Question: I get a different result set for this query intermittently when I run it...sometimes it gives 1363, sometimes 1365 and sometimes 1366 results. The data doesn't change. What could be causing this and is there a way to prevent it? Query looks something like this:
'''
SELECT *
FROM
(
SELECT
RC.UserGroupId,
RC.UserGroup,
RC.ClientId AS CLID,
CASE WHEN T1.MultipleClients = 1 THEN RC.Salutation1 ELSE RC.DisplayName1 END AS szDisplayName,
T1.MultipleClients,
RC.IsPrimaryRecord,
RC.RecordTypeId,
RC.ClientTypeId,
RC.ClientType,
RC.IsDeleted,
RC.IsCompany,
RC.KnownAs,
RC.Salutation1,
RC.FirstName,
RC.Surname,
Relationship,
C.DisplayName Client,
RC.DisplayName RelatedClient,
E.Email,
RC.DisplayName + ' is the ' + R.Relationship + ' of ' + C.DisplayName Description,
ROW_NUMBER() OVER (PARTITION BY E.Email ORDER BY Relationship DESC) AS sequence_id
FROM
SSDS.Client.ClientExtended C
INNER JOIN
SSDS.Client.ClientRelationship R WITH (NOLOCK)ON C.ClientId = R.ClientID
INNER JOIN
SSDS.Client.ClientExtended RC WITH (NOLOCK)ON R.RelatedClientId = RC.ClientId
LEFT OUTER JOIN
SSDS.Client.Email E WITH (NOLOCK)ON RC.ClientId = E.ClientId
LEFT OUTER JOIN
SSDS.Client.UserDefinedData UD WITH (NOLOCK)ON C.ClientId = UD.ClientId AND C.UserGroupId = UD.UserGroupId
INNER JOIN
(
SELECT
E.Email,
CASE WHEN (COUNT(DISTINCT RC.DisplayName) > 1) THEN 1 ELSE 0 END AS MultipleClients
FROM
SSDS.Client.ClientExtended C
INNER JOIN
SSDS.Client.ClientRelationship R WITH (NOLOCK)ON C.ClientId = R.ClientID
INNER JOIN
SSDS.Client.ClientExtended RC WITH (NOLOCK)ON R.RelatedClientId = RC.ClientId
LEFT OUTER JOIN
SSDS.Client.Email E WITH (NOLOCK)ON RC.ClientId = E.ClientId
LEFT OUTER JOIN
SSDS.Client.UserDefinedData UD WITH (NOLOCK)ON C.ClientId = UD.ClientId AND C.UserGroupId = UD.UserGroupId
WHERE
Relationship IN ('z-Group Principle', 'z-Group Member ')
AND E.Email IS NOT NULL
GROUP BY E.Email
) T1 ON E.Email = T1.Email
WHERE
Relationship IN ('z-Group Principle', 'z-Group Member ')
AND E.Email IS NOT NULL
) T
WHERE
sequence_id = 1
AND T.UserGroupId IN (Select * from iCentral.dbo.GetSubUserGroups('471b9cbd-2312-4a8a-bb20-35ea53d30340',0))
AND T.IsDeleted = 0
AND T.RecordTypeId = 1
AND T.ClientTypeId IN
(
'1', --Client
'-<PHONE>' --NTU
)
AND T.CLID NOT IN
(
SELECT DISTINCT
UDDF.CLID
FROM
SLacsis_SLM.dbo.T_UserDef UD WITH (NOLOCK)
INNER JOIN
SLacsis_SLM.dbo.T_UserDefData UDDF WITH (NOLOCK)
ON UD.UserDef_ID = UDDF.UserDef_ID
INNER JOIN
SLacsis_SLM.dbo.T_Client CLL WITH (NOLOCK)
ON CLL.CLID = UDDF.CLID AND CLL.UserGroup_CLID = UD.UserID
WHERE
UD.UserDef_ID in
(
'F68F31CE-525B-4455-9D50-6DA77C66FEE5',
'A7CECB03-866C-4F1F-9E1A-CEB09474FE47'
)
AND UDDF.Data = 'NO'
)
ORDER BY T.Surname
'''
I have removed all NOLOCK's (including the ones in views and UDFs) and I'm still having the same issue. I get the same results every time for the nested select (T) and if I put the result set of T into a temp table in the beginning of the query and join onto the temp table instead of the nested select then the final result set is the same every time I run the query.
I have been doing some more reading on ROW_NUMBER()...I'm partitioning by email (of which there are duplicates) and ordering by Relationship (where there are only 1 of 2 relationships). Could this cause the query to be non-deterministic and would there be a way to fix that?
Here are the actual execution plans if anyone is interested <URL>.
This works:
'''
SELECT * FROM
(
SELECT *,
ROW_NUMBER() OVER (PARTITION BY B.Email ORDER BY Relationship DESC) AS sequence_id
FROM
(
SELECT DISTINCT
RC.UserGroupId,
...
) B...
'''
When running the same ROW_NUMBER() query (T in the original question, just selecting RC.DisplayName and ROW_NUMBER) twice in a row I get different rank for some people:

Does anyone have a good explanation/example of why or how ROW_NUMBER() over a result set that contains duplicates can rank differently each time it is run and ultimately change the number of results?
Ok I think this makes sense to me now. This occurs when people 2 people have the same email address (e.g a husband and wife pair) and relationship. I guess in this case their ROW_NUMBER() ranking is arbitrary and can change every time it is run.
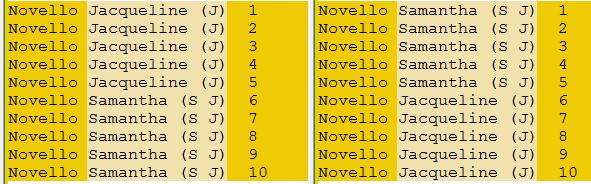
Answer: As I said yesterday in the comments the row numbering for rows with duplicate 'E.Email, Relationship' values will be arbitrary.
To make it deterministic you would need to do 'PARTITION BY B.Email ORDER BY Relationship DESC, SomeUniqueColumn' . Interesting that it changes between runs though using the same execution plan. I assume this is a consequence of the hash join.